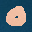
Label: 0